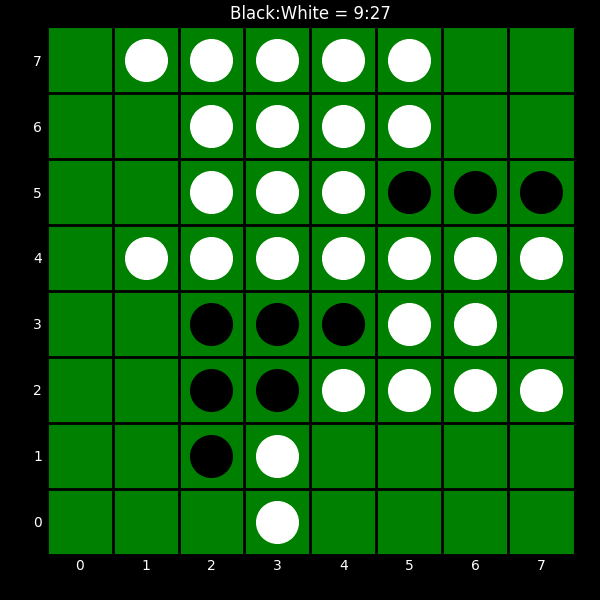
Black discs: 9
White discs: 27